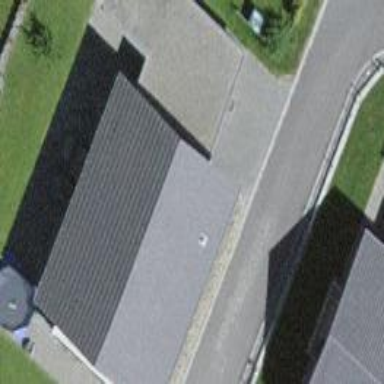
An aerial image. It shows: Residential building.